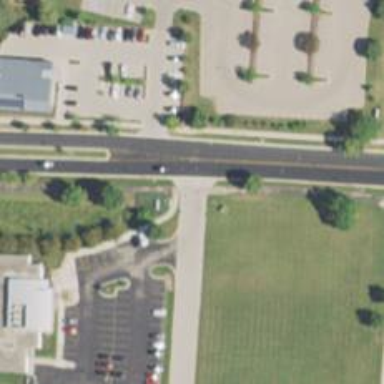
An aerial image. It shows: Asphalt path.